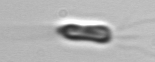
Label: Chrysochromulina